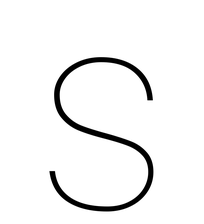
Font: Poppins-Thin